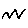
Label: zigzag